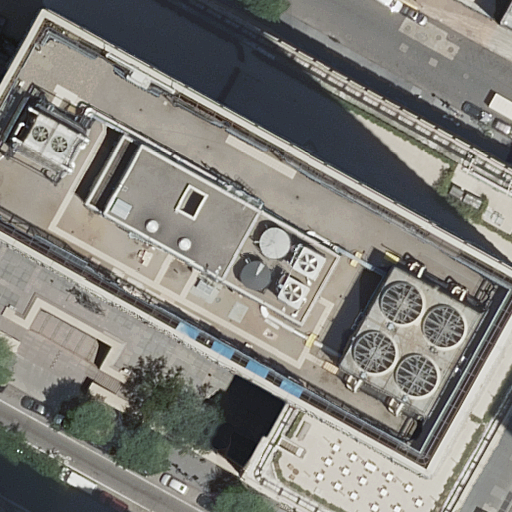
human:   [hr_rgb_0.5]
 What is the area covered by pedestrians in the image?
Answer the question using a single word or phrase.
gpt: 1374m2

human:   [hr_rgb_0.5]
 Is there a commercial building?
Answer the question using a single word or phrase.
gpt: yes

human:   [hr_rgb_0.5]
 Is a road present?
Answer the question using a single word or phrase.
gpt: yes

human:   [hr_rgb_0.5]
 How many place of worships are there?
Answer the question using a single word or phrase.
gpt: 1

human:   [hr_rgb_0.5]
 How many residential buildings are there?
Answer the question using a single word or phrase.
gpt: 2

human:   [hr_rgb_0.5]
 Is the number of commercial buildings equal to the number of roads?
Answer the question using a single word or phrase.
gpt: yes

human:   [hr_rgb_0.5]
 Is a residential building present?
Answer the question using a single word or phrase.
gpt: yes

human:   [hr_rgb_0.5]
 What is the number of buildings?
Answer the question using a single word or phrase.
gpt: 4

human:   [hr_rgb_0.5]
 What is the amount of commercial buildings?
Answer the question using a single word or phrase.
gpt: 2

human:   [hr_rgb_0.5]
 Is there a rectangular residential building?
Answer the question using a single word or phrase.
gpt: yes

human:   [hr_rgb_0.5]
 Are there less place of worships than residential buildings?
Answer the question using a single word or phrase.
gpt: yes

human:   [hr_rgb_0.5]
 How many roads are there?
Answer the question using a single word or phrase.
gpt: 2

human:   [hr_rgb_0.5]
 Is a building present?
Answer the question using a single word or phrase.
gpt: yes

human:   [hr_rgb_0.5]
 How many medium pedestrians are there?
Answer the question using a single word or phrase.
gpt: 0

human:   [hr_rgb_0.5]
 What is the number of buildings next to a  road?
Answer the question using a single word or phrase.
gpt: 4

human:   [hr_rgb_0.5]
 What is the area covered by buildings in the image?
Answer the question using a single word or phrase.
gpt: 1659m2

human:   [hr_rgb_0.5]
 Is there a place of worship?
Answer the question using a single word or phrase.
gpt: yes

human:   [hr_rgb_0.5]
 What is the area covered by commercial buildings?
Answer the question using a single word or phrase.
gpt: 291m2

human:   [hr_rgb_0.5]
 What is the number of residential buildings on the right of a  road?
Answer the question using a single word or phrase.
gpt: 1

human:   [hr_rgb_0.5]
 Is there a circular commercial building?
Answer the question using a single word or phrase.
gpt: no

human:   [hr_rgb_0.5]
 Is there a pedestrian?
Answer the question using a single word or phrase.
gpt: yes

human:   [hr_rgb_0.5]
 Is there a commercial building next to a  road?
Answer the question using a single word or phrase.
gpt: yes

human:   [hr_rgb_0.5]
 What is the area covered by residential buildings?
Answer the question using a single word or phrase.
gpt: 1367m2

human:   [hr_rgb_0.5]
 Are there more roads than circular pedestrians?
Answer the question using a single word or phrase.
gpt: yes

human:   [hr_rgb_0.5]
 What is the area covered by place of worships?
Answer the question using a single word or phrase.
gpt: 1359m2

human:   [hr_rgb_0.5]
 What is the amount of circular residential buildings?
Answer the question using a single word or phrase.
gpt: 0

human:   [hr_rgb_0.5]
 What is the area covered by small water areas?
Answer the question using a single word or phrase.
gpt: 0m2

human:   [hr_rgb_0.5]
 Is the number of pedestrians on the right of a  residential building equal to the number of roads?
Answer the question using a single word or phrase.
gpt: no

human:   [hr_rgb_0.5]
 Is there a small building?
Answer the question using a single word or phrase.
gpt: yes

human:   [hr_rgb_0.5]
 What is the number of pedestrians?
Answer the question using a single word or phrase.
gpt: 1

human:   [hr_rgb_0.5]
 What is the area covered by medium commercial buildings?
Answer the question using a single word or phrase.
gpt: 263m2

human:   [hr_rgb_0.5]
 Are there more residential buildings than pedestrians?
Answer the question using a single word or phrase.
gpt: yes

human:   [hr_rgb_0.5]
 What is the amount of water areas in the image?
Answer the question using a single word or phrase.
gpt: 0

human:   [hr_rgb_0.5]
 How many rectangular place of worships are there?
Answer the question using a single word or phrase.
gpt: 0

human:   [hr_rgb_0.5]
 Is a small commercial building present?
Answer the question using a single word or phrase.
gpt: yes

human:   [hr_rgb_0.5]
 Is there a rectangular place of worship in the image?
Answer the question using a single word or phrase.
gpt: no

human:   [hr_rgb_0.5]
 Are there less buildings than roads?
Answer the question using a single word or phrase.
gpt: no

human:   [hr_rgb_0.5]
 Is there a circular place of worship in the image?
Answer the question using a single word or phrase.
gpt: no

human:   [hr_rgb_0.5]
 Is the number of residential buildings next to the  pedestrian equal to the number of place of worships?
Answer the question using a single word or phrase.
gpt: no

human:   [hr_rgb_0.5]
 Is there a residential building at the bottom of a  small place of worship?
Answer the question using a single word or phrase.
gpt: no

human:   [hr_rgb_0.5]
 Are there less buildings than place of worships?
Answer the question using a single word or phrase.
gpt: no

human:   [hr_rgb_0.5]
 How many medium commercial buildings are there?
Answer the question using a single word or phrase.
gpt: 1

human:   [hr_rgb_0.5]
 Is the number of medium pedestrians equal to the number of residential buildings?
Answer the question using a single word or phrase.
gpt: no

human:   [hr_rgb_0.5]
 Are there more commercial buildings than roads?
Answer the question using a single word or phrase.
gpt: no

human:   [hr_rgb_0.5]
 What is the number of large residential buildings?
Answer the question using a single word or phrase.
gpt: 1

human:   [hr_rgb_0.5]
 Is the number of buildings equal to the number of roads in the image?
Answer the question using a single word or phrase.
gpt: no

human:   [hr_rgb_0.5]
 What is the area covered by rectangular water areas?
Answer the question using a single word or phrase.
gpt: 0m2

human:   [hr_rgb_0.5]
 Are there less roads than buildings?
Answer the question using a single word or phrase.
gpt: yes

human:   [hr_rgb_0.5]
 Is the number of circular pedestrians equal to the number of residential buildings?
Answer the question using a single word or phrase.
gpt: no

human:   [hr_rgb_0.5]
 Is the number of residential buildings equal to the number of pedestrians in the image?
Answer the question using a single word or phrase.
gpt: no

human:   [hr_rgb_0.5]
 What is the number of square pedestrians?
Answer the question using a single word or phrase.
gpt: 0

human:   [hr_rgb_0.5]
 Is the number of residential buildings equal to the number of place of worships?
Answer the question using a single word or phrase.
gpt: no

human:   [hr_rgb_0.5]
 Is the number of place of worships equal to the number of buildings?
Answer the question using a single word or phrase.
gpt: no

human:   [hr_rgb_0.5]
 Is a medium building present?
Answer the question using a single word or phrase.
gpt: yes

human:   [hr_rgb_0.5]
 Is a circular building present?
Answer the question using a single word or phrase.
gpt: no

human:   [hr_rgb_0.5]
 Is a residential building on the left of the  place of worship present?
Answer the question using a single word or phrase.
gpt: no

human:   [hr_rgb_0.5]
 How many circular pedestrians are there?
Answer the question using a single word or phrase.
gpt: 0

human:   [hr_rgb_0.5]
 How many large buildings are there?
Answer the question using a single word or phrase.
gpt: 1

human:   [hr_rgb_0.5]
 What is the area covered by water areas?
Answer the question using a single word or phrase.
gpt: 0m2

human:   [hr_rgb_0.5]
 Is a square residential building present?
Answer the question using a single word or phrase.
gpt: no

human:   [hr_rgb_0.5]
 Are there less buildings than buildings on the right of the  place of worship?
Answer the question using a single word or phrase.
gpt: no

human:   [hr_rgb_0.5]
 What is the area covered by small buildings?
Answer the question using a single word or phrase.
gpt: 36m2

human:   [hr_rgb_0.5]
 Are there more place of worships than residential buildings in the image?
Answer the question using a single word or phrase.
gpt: no

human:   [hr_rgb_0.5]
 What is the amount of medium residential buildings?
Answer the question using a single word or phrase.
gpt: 0